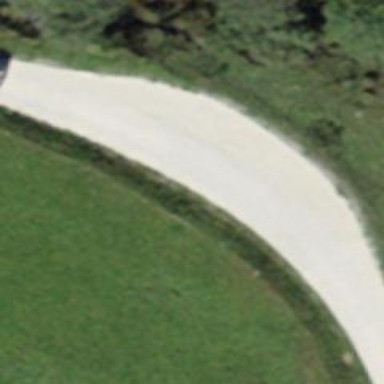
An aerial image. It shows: Passing place on the road.